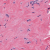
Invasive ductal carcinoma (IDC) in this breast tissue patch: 1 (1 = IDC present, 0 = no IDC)